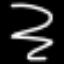
Label: squiggle